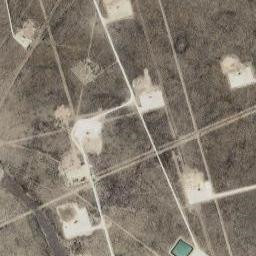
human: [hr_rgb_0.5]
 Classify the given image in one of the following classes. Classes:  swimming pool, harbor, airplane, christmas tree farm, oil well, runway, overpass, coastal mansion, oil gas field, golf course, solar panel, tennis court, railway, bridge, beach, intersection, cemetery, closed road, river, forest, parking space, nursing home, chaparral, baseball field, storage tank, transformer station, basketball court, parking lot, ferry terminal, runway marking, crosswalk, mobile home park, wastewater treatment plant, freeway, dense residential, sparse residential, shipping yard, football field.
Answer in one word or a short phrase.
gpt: oil gas field